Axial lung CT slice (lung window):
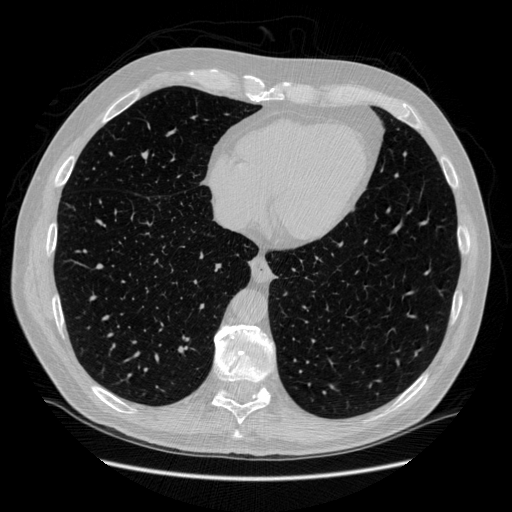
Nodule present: no